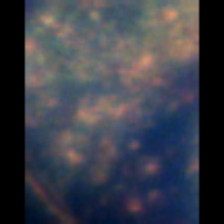
Taxon: Unknown_detritus
Group: Unknown